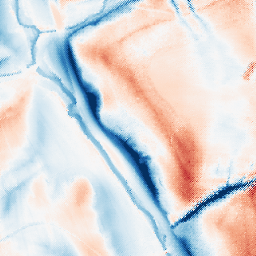
Category: classical
Decomposition family: gaussian_anisotropic
Decomposition parameters: sigma_x: 20
sigma_y: 5
Upsampling method: regularized
Upsampling parameters: scale: 4
lambda_reg: 0.1
Upsampling scale: 4